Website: apple
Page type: billing-address
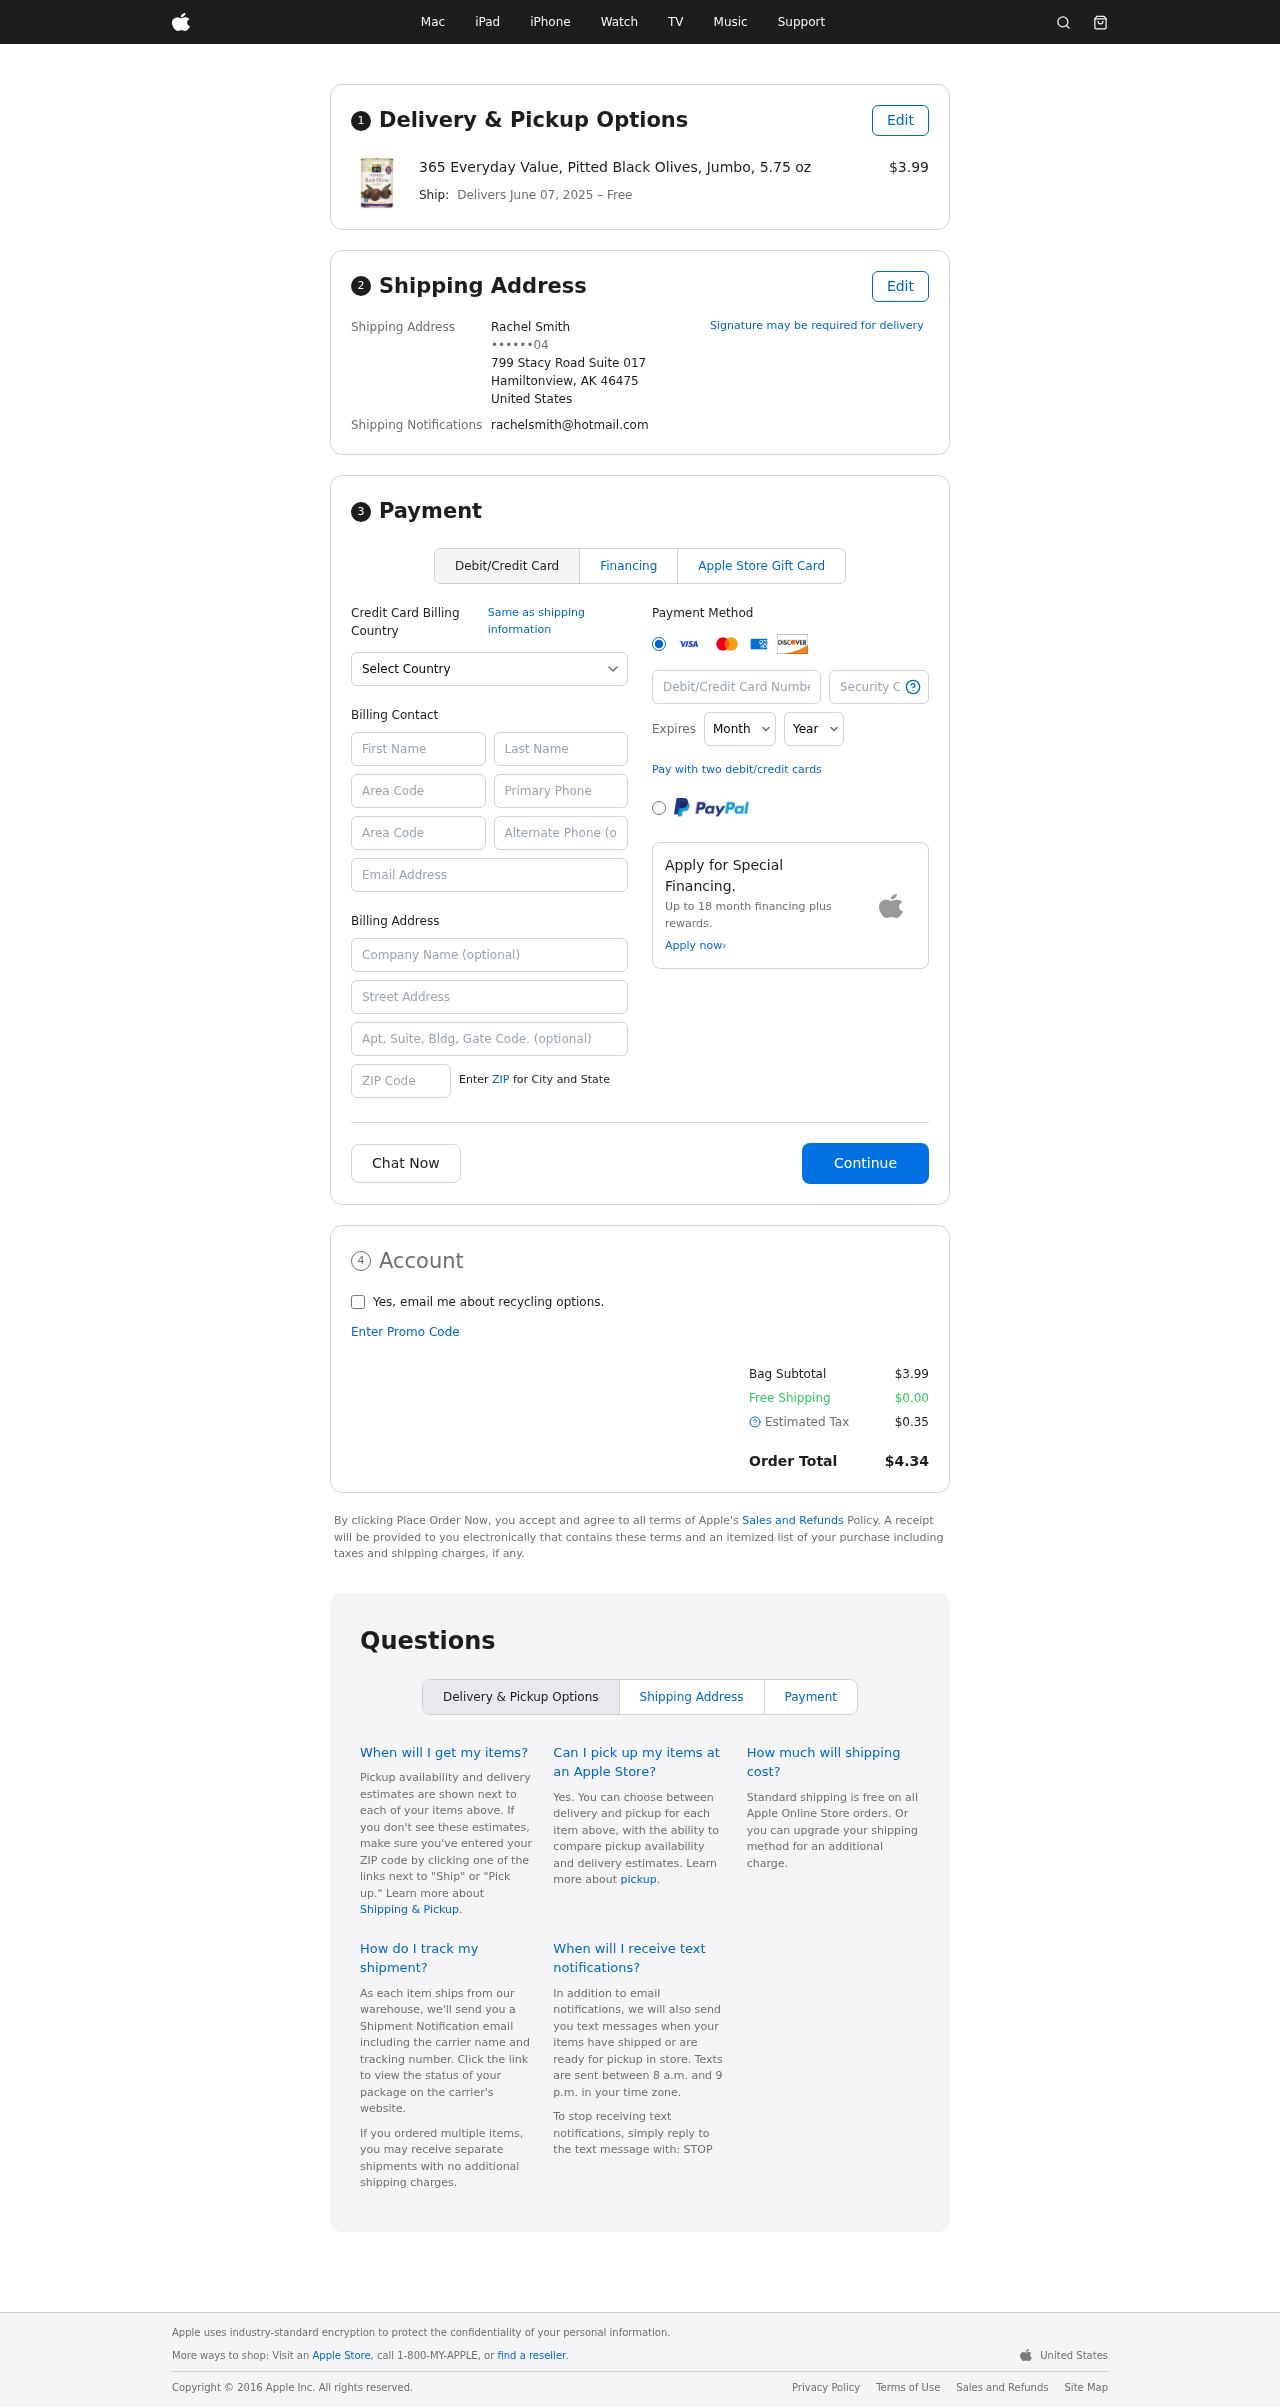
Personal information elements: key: PII_CARD_CVV
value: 917
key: PII_CARD_EXPIRY_MONTH
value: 10
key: PII_CARD_EXPIRY_YEAR
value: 26
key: PII_CARD_NUMBER
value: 4576 1848 6626 4722
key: PII_CITY_STATE_ZIP
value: Hamiltonview, AK 46475
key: PII_COUNTRY
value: United States
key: PII_EMAIL
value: rachelsmith@hotmail.com
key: PII_FULLNAME
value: Rachel Smith
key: PII_STREET
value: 799 Stacy Road Suite 017
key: PII_DOB_MONTH
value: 04
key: PII_BILLING_FIRSTNAME
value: Rachel
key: PII_BILLING_LASTNAME
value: Smith
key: PII_BILLING_PHONE_AREA
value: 305
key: PII_BILLING_PHONE
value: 3053642004
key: PII_BILLING_EMAIL
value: rachelsmith@hotmail.com
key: PII_BILLING_STREET
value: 799 Stacy Road Suite 017
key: PII_BILLING_POSTCODE
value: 46475
Product elements: key: PRODUCT1_NAME
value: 365 Everyday Value, Pitted Black Olives, Jumbo, 5.75 oz
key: PRODUCT1_PRICE
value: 3.99
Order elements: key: ORDER_DELIVERY_DATE
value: June 07, 2025
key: ORDER_SUBTOTAL
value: $3.99
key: ORDER_SHIPPING_COST
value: $0.00
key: ORDER_TAX
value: $0.35
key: ORDER_TOTAL
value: $4.34